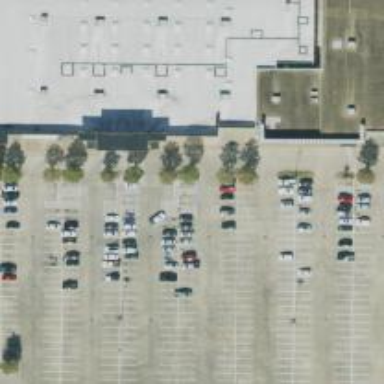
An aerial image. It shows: Parking space is available.